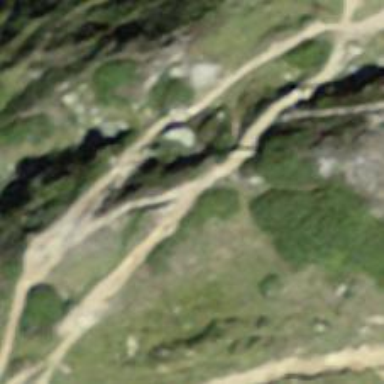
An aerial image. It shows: Rocky path.